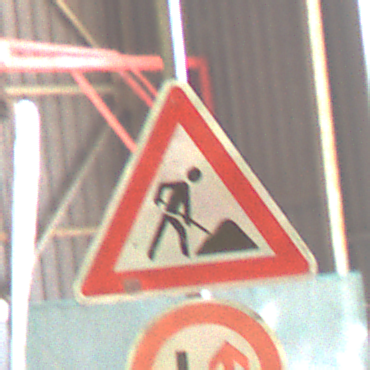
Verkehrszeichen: Arbeitsstelle
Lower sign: VorrangDesGegenverkehrs
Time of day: Midday
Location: Indoor (Urban)
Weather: NotSpecified
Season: NotSpecified
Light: Natural